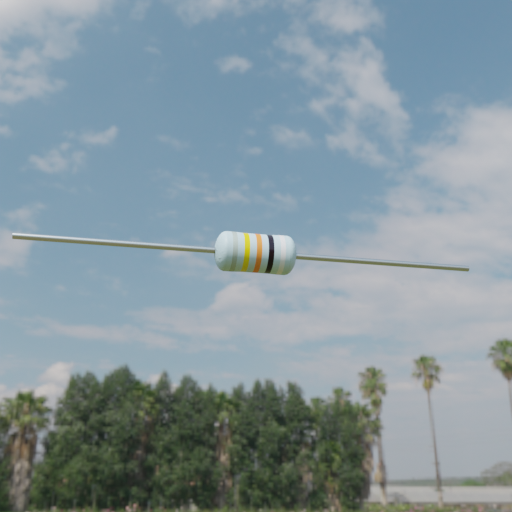
Resistor colour bands (in order): silver, yellow, orange, black, white